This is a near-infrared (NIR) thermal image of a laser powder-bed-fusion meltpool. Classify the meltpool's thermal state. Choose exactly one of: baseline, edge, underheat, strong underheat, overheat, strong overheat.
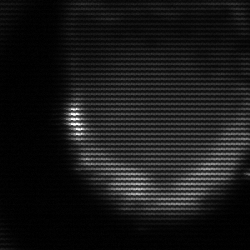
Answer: edge